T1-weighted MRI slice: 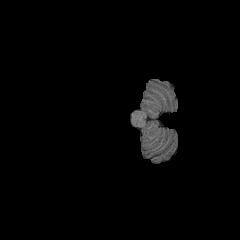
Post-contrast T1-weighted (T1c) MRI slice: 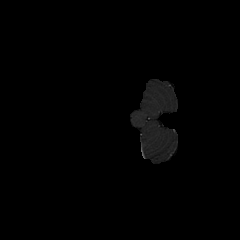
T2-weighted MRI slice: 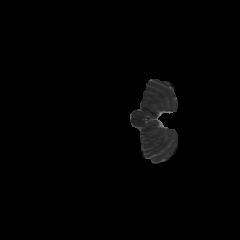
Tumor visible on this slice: no